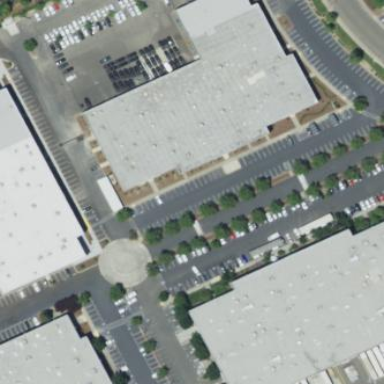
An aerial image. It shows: Industrial building.